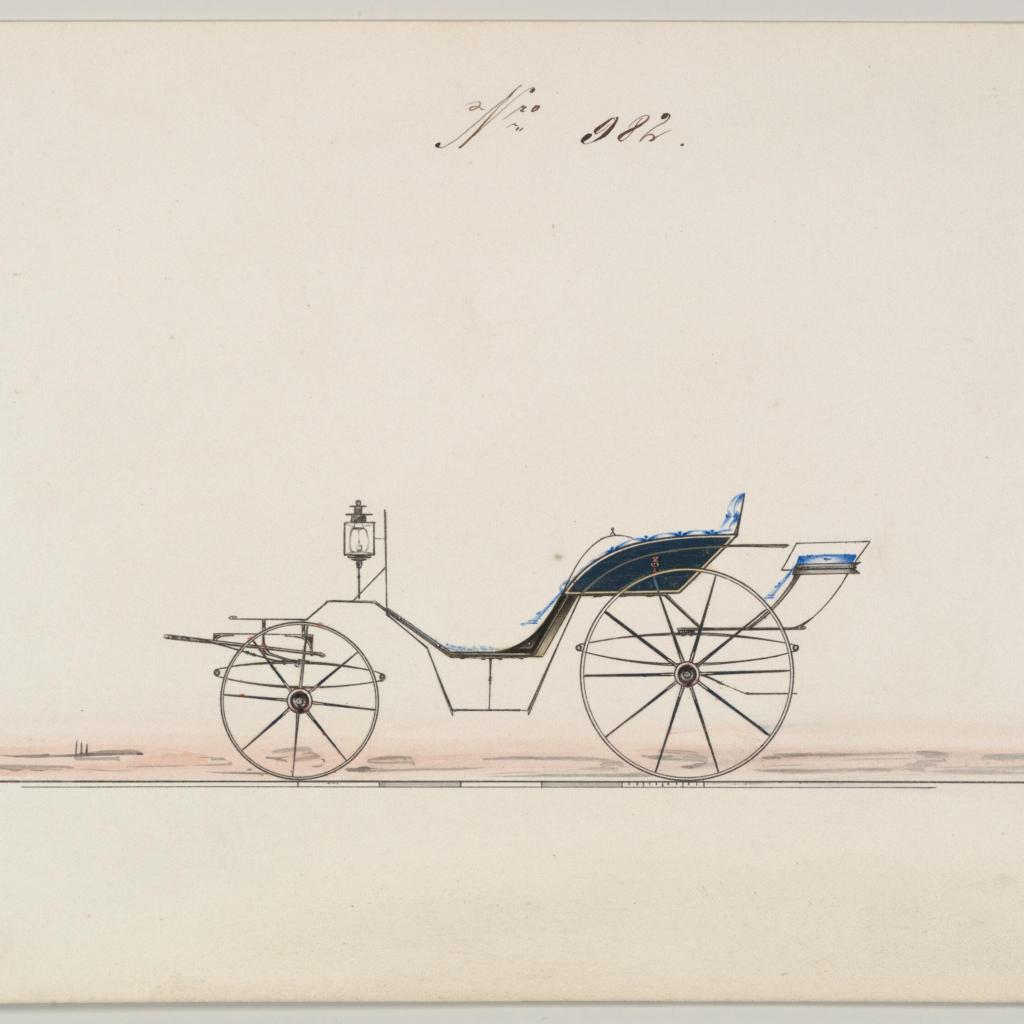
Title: Phaeton #982
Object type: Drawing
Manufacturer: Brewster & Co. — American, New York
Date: ca. 1870
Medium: Pen and black ink, watercolor and gouache with gum arabic
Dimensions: sheet: 6 1/16 x 8 15/16 in. (15.4 x 22.7 cm)
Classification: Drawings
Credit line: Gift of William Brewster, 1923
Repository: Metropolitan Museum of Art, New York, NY